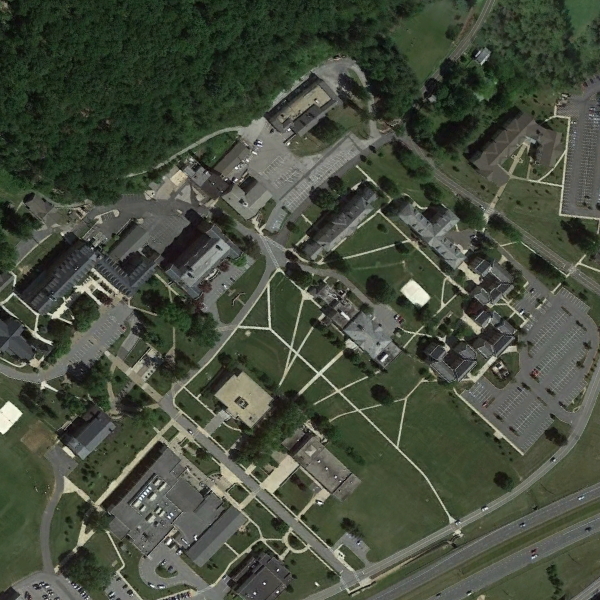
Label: School